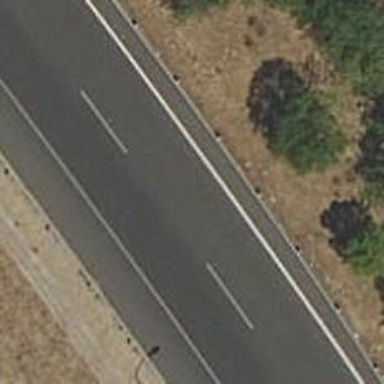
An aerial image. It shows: Motorway link.